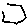
Label: hexagon